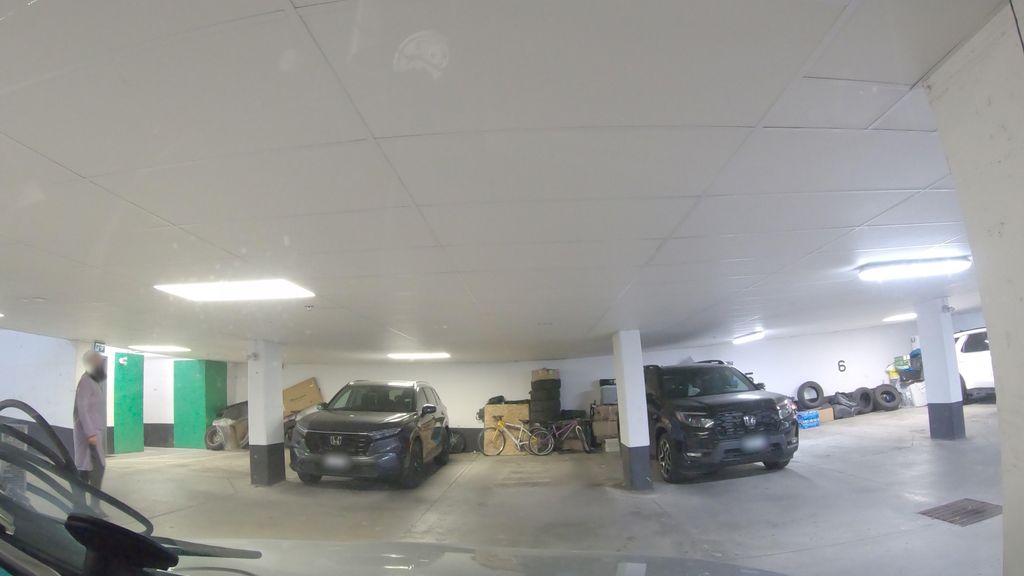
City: toronto